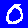
Digit: 0